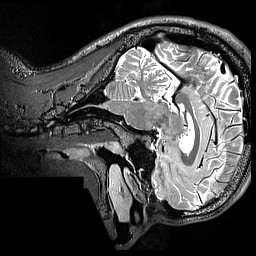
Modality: T2w
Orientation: sagittal
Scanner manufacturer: siemens
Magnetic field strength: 3 T
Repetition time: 3.2 s
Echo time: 0.565 s